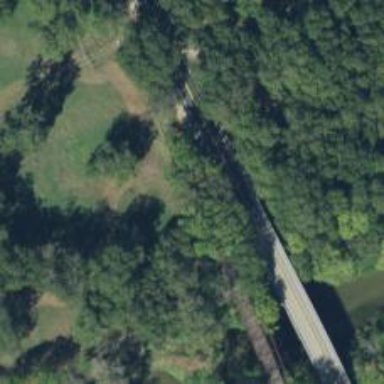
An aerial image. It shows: Bridge.